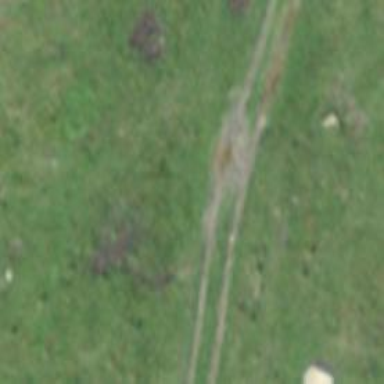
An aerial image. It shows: Track with grade 5 tracktype.